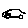
Label: car